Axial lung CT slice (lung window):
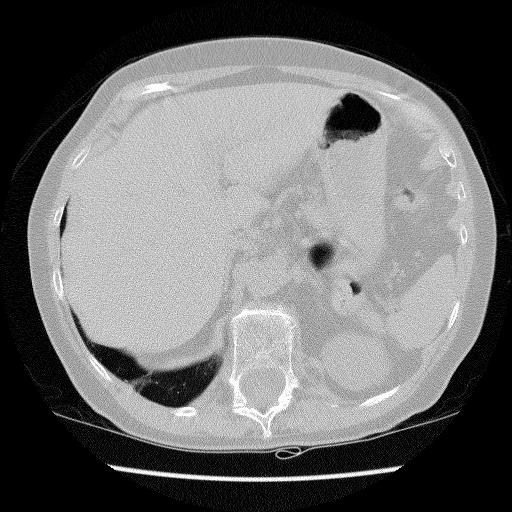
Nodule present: no